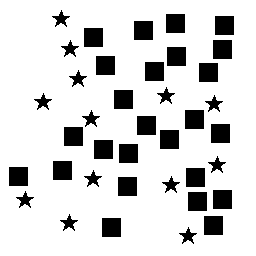
Squares: 25
Triangles: 0
Stars: 13
Total shapes: 38